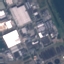
Label: Industrial